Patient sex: M
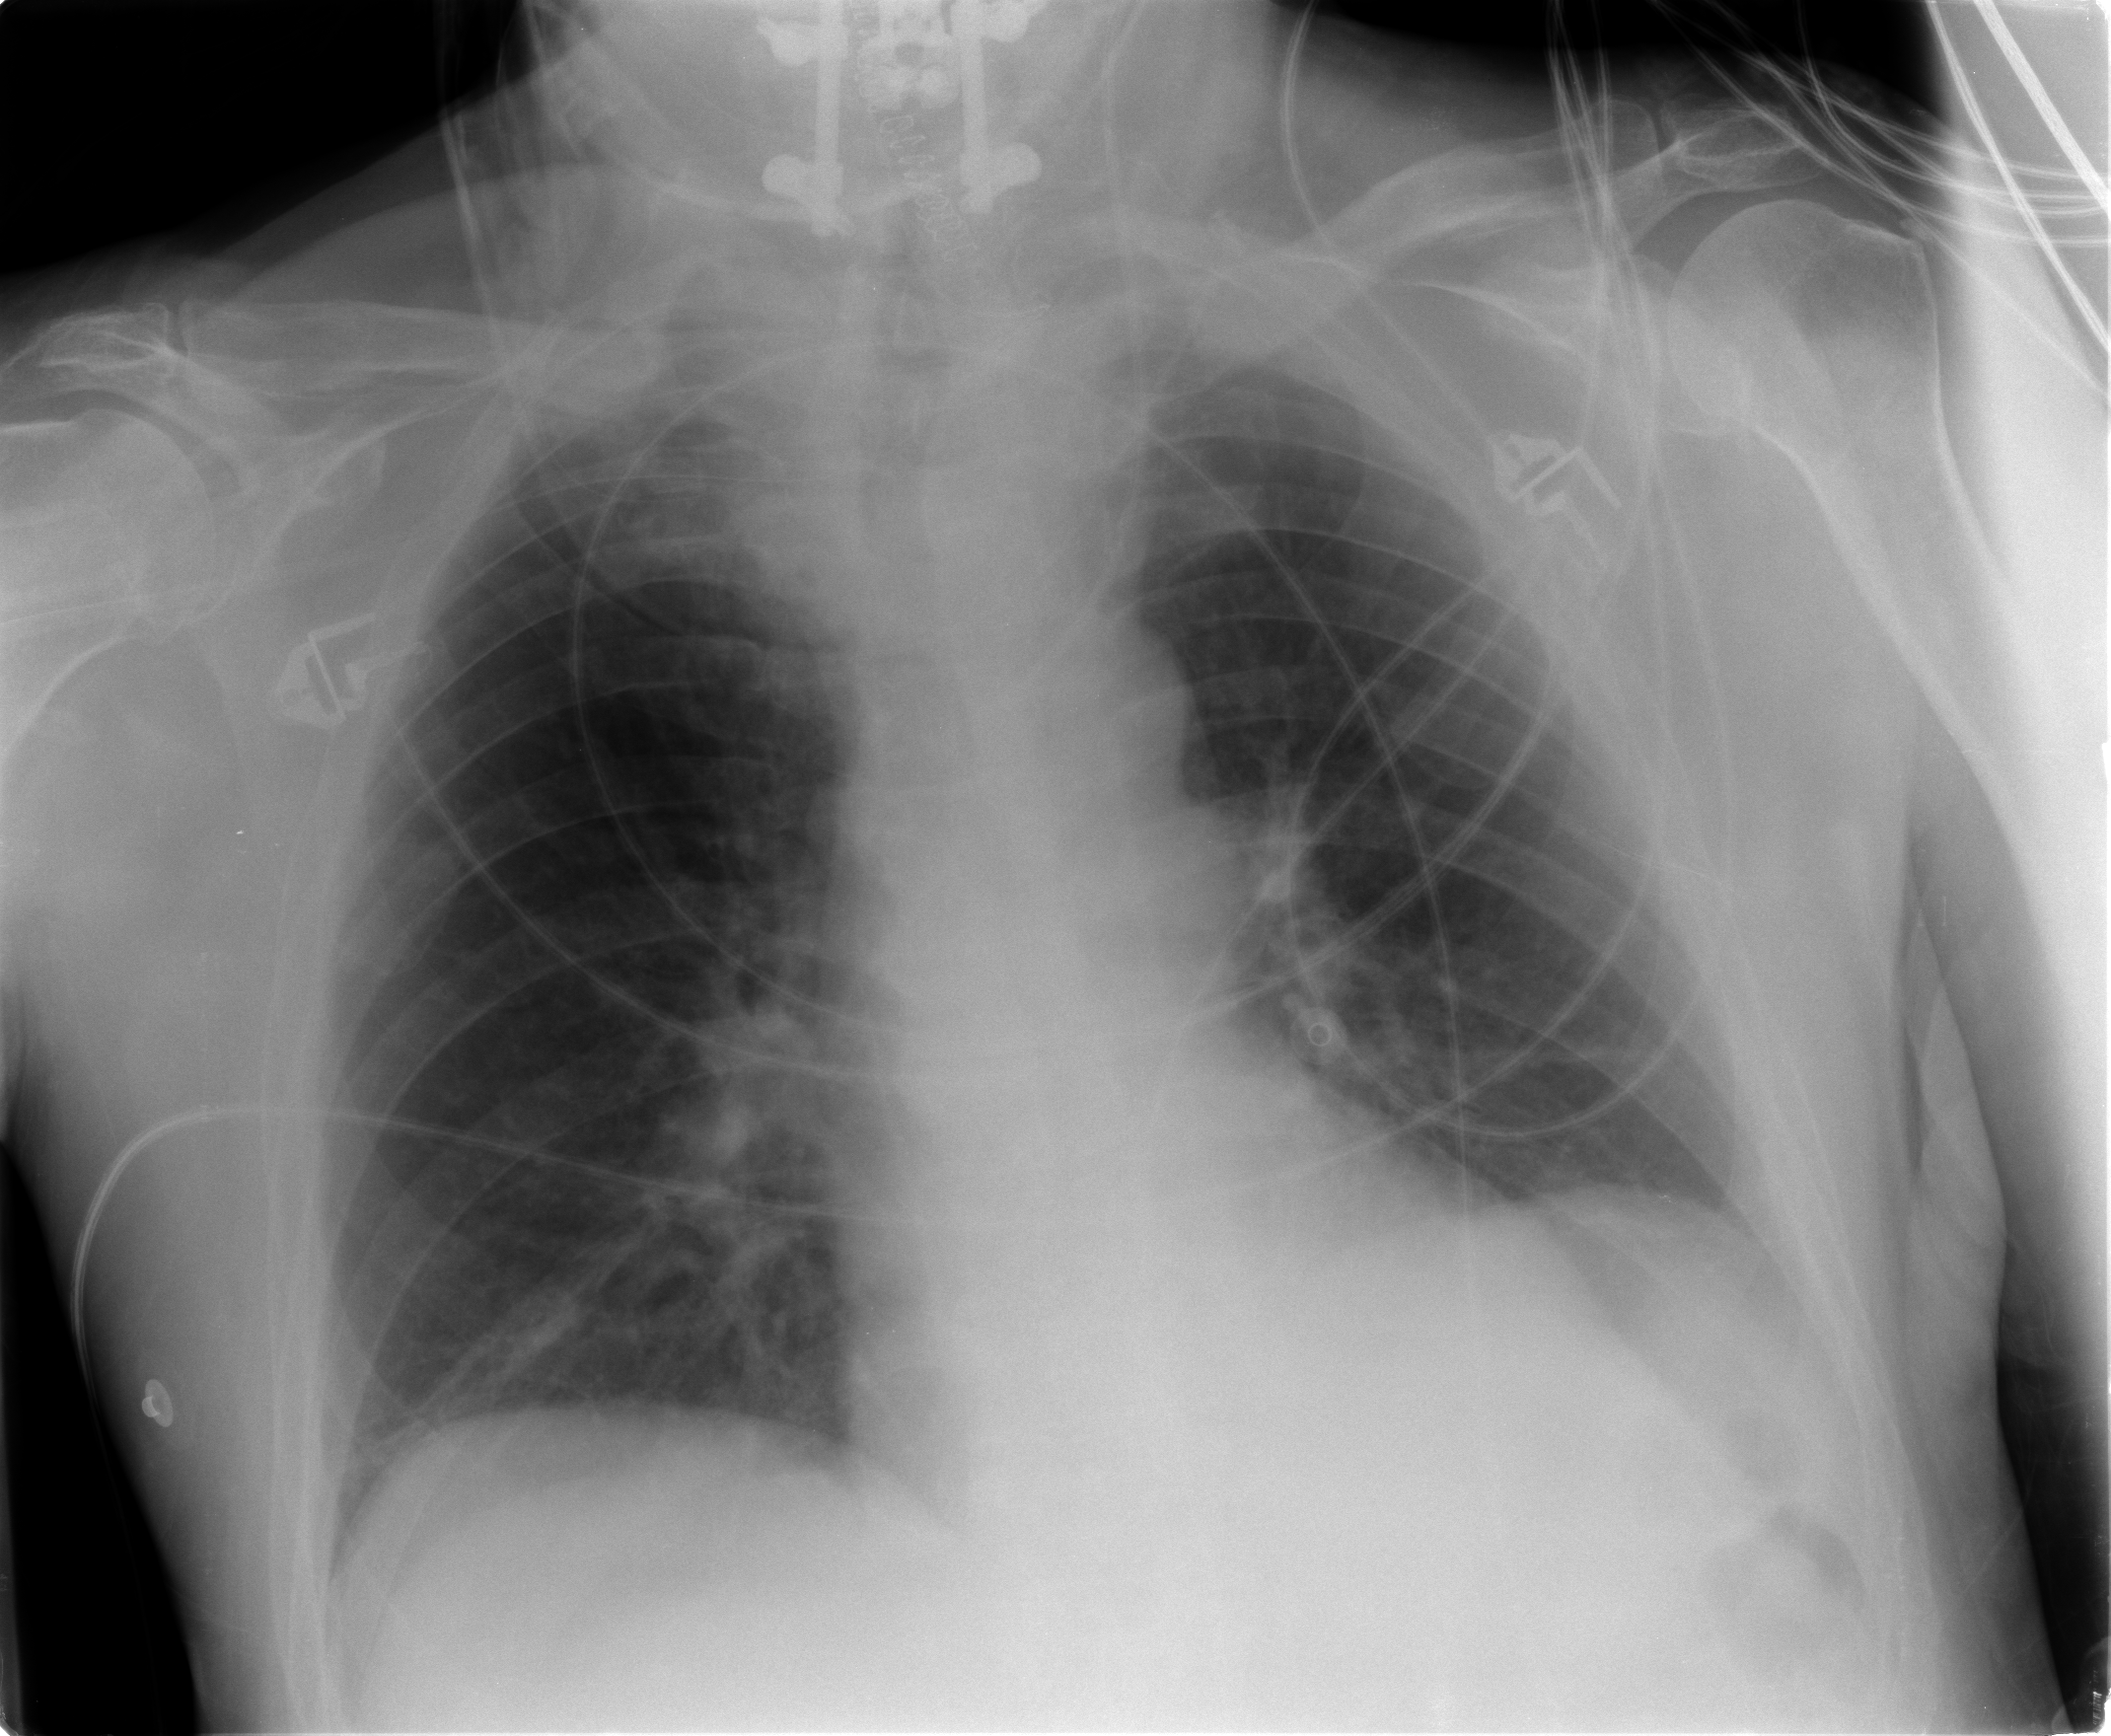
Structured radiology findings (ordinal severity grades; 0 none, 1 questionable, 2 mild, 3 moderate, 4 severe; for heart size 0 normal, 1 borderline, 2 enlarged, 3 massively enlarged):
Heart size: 1
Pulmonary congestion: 2
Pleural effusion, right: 0
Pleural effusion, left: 0
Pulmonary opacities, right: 2
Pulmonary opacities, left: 2
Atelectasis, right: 2
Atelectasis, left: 2